Question: I am developing a wordpress woo commerce shopping site and added some products. i want to get the product gallery image urls of each products.

how can I get the URLs of images?
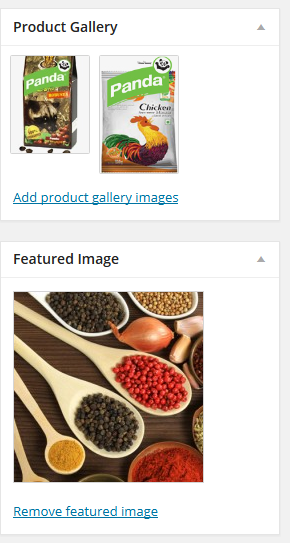
Answer: Try this:
'''
<?php
global $product;
$attachment_ids = $product->get_gallery_image_ids();
foreach( $attachment_ids as $attachment_id ) {
echo $image_link = wp_get_attachment_url( $attachment_id );
}
?>
'''